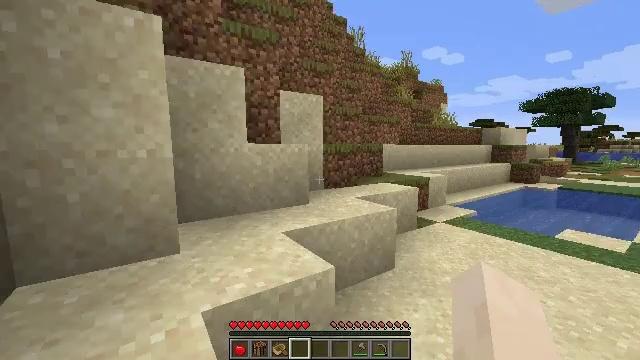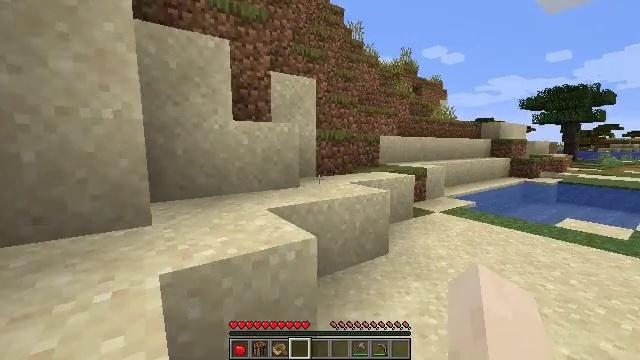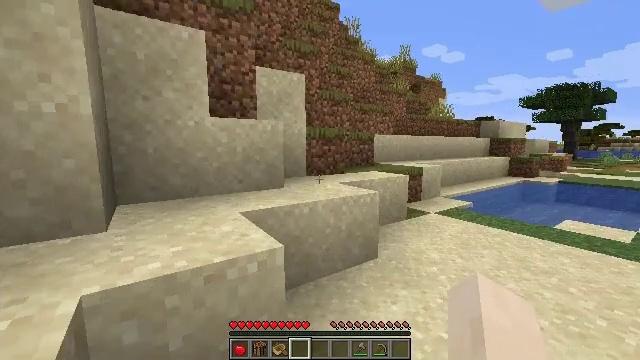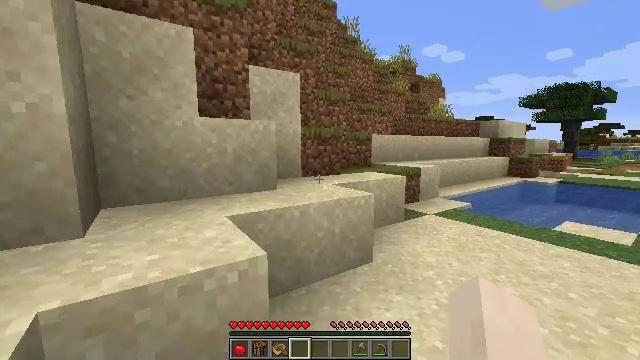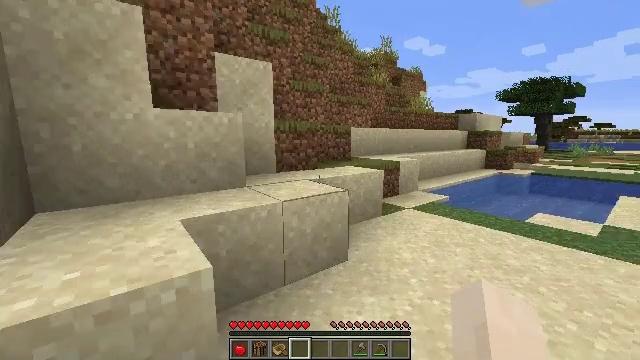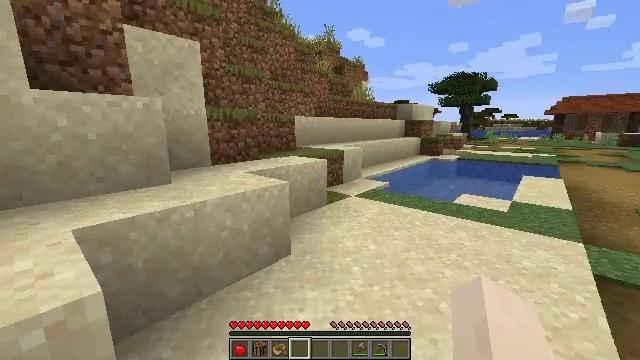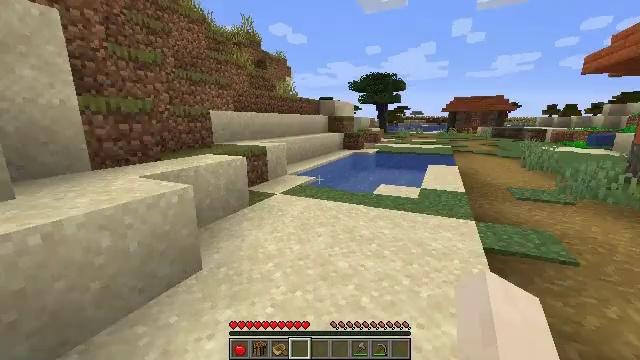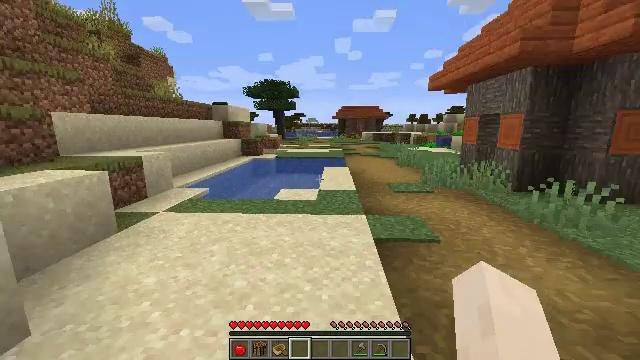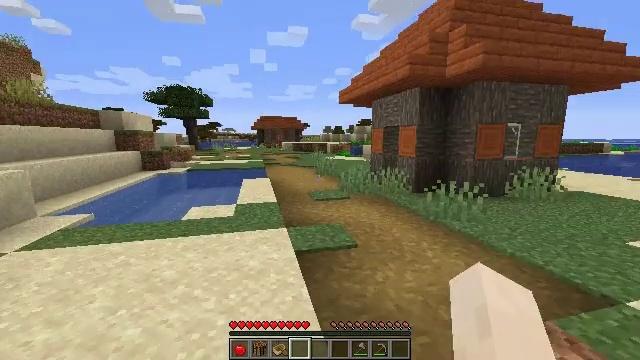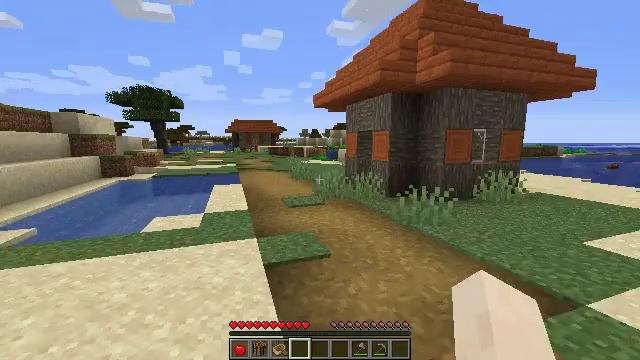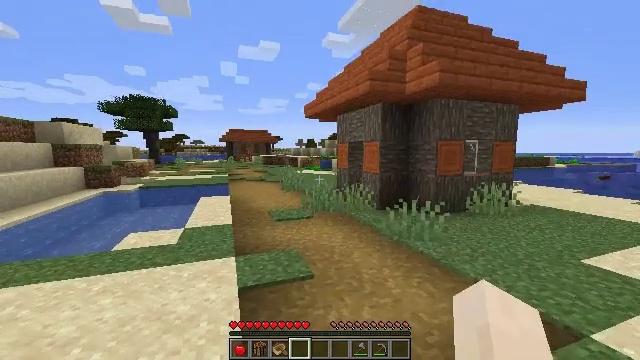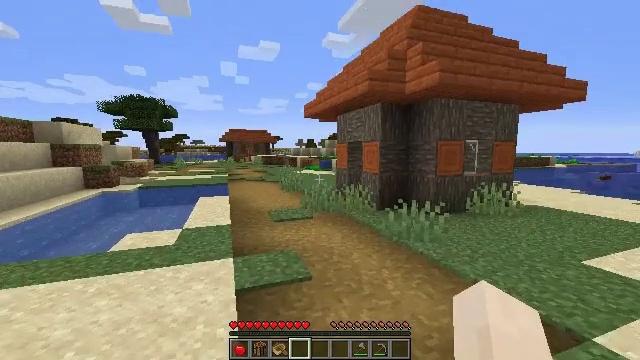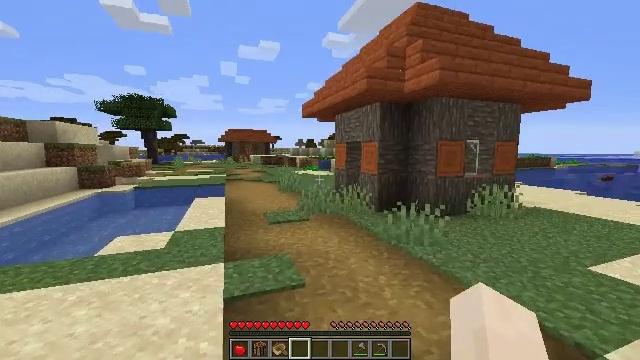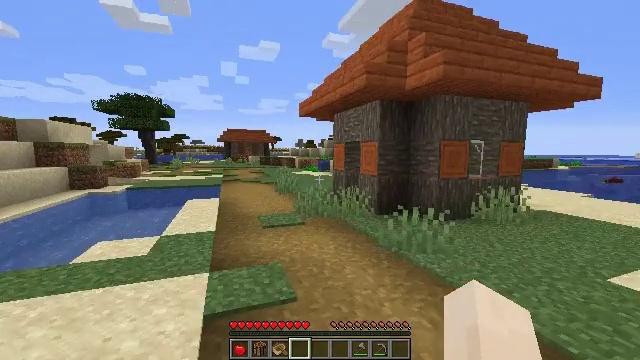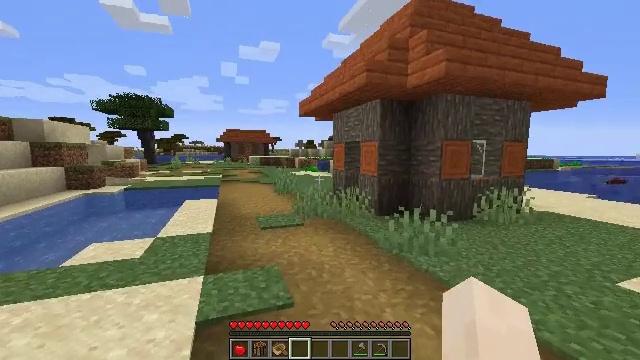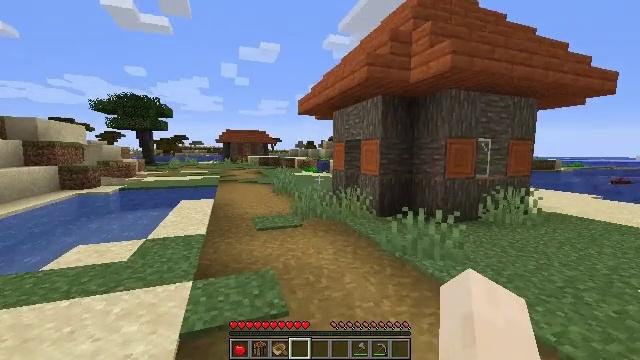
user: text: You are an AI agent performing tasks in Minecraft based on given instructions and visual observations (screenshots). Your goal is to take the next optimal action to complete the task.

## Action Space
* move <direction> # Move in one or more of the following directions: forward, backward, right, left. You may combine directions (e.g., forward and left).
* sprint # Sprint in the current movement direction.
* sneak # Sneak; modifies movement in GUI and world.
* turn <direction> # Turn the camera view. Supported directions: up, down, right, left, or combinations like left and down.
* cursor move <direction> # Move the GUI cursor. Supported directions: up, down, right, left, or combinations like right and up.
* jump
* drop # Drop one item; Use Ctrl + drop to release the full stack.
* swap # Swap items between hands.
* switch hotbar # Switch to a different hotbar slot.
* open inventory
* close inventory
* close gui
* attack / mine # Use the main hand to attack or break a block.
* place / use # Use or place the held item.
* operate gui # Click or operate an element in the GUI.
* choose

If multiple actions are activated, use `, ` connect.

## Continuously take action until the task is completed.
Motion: motion action
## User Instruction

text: Break the melon to get slices.
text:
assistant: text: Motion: move forward and move right
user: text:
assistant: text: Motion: move forward and move right
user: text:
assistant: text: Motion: move forward and move right
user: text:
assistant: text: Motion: move forward and move right, turn right and down
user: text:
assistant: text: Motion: move forward and move right, turn right and down
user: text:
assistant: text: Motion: move forward and move right, turn right and down
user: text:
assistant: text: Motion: move forward and move right, turn right and up
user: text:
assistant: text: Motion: move forward and move right, turn right and up
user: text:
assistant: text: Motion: move forward and move right, turn right
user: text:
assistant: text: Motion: move forward and move right, turn up
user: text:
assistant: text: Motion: move forward
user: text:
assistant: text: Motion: move forward
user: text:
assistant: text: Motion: move forward
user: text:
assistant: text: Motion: move forward
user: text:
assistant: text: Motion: move forward
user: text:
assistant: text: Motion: move forward
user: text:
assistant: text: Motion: move forward
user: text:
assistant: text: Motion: move forward
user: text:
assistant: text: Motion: move forward
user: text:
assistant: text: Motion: move forward
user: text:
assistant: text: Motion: move forward
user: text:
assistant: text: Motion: move forward
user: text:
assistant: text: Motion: move forward, turn down
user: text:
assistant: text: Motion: move forward
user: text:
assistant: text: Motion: move forward
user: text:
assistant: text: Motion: move forward
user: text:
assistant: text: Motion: move forward
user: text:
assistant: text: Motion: move forward
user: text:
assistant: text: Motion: move forward
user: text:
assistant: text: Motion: move forward